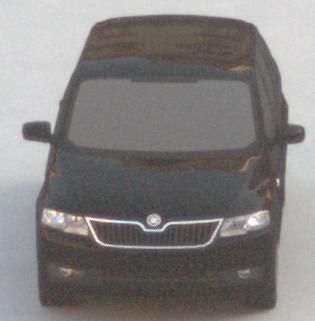
Make: Skoda
Model: Rapid Spaceback 1.2 TSI
Detailed model: Rapid Spaceback
Model produced from: 2013/10
Model produced until: 2015/04
Doors: 5
Color: black
Road condition: dry road
Daytime: sunrise or sunset
Contrast: low contrast